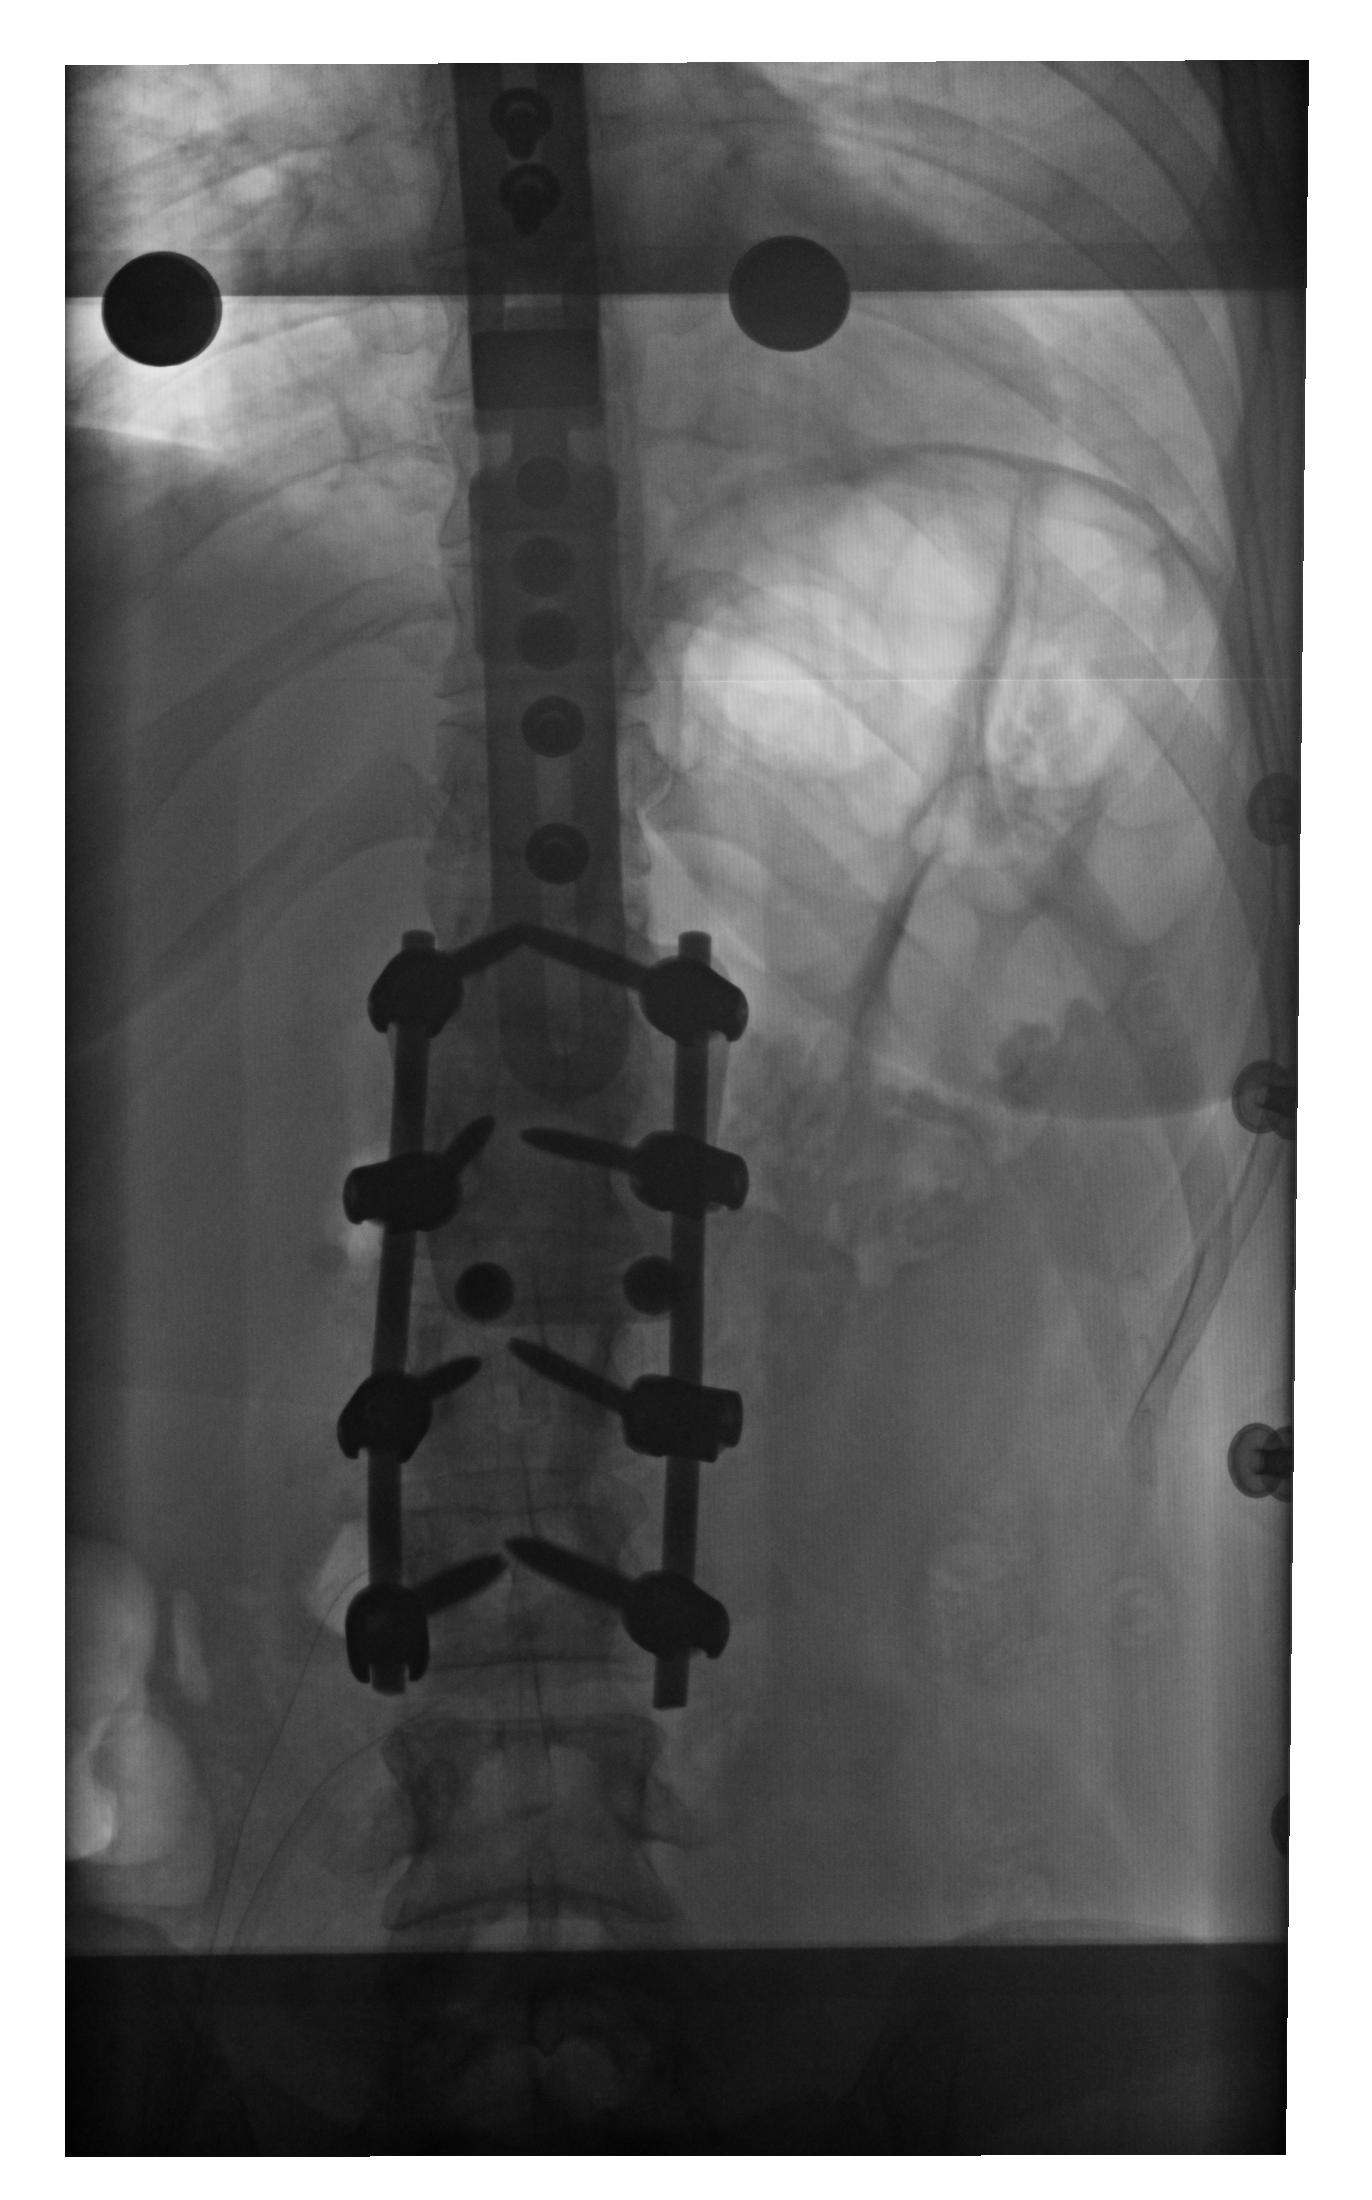
View: AP
Implant manufacturer: Styker everest (K2M)